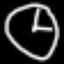
Label: clock